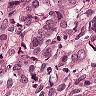
Metastatic tissue present: yes